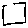
Label: square